Question: I would like to model the following situation using a UML deployment diagram.
A small command and control machine instance is spawned on an Infrastructure as a Service cloud platform such as <URL> or directly as a start up script parameter if the program is small enough to fit into that field. My attempt to model the situation using UML deployment diagrams under the working assumption that a is unsatisfying for the following reasons.
- <URL>
Lastly:
What about Platform as a Service? The whole idea completely breaks down at that point. What on earth do you do in that case? Treat the entire PaaS provider as a single node and forget about the details?

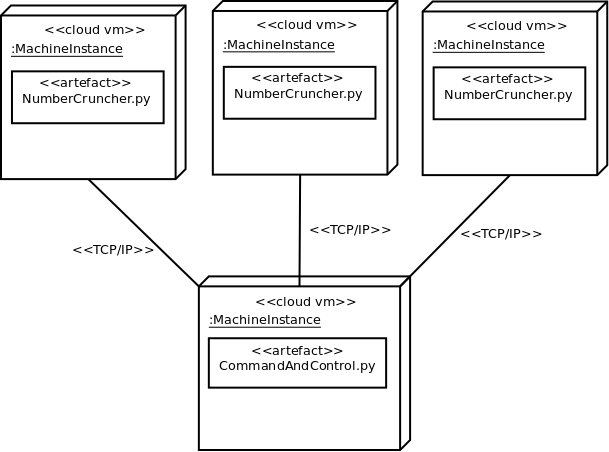
Answer: Regarding your first question:
> Is there anyway to show the equivalent of deployment regions /
data-centres in the deployment diagram?
I generally use Notes for that.
And your second question:
> What about Platform as a Service? The whole Machine Instance is a Node
idea completely breaks down at that point. What on earth do you do in
that case? Treat the entire PaaS provider as a single node and forget
about the details?
I would say, yes for your last question. And I suppose you could take more details from the definition of the deployment model and its elements. Specially at the end of this paragraph:
> They [Nodes] can be nested and can be connected into systems of arbitrary
complexity using communication paths. Typically, Nodes represent
either hardware devices .
and
> ExecutionEnvironments represent standard software systems that
application components may require at execution time.
source: <URL>